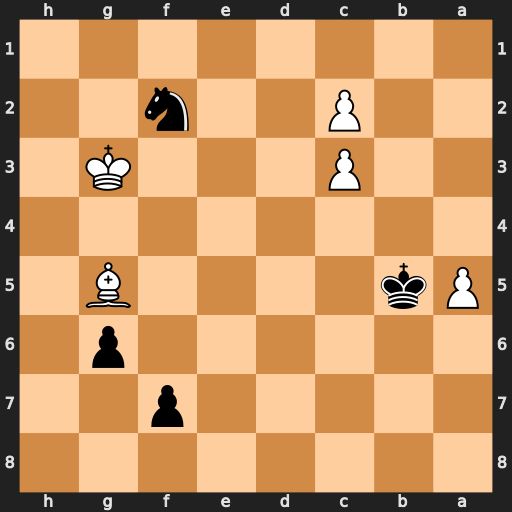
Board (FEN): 8/5p2/6p1/Pk4B1/8/2P3K1/2P2n2/8
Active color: b
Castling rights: -
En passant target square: -
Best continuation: Ne4+ Kh4 Nxg5